七年级 · 变换几何
如图所示为叠放在一起的两张长方形卡片, 则图中相等的角是( ).

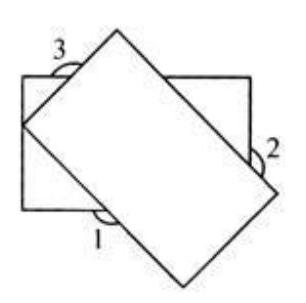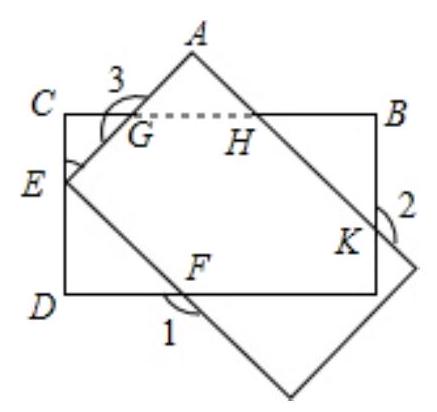
A. $\angle 1$ 与 $\angle 2$
B. $\angle 2$ 与 $\angle 3$
C. $\angle 1$ 与 $\angle 3$
D. $\angle 1, \angle 2$ 与 $\angle 3$

答案: B
解析: 【答案】 $B$

【解析】

【分析】

本题考查的是平行线的性质, 熟知长方形的两边互相平行,且四个角均为直角是解答此题的关键.

连接 $G H$, 根据直角三角形的性质可知 $\angle C G E=\angle D E F$, $\angle A G H=\angle B K H$, 再根据两角互补的性质即可得出结论.

【解答】

解: $\because$ 两张长方形卡片叠在一起,
$\therefore \angle C=\angle D=\angle A=\angle B=\angle A E F$,

$\because \angle C E G+\angle D E F=90^{\circ}, \angle C E G+\angle C G E=90^{\circ}$,

$\therefore \angle C G E=\angle D E F$,

$\because \angle 3+\angle C G E=180^{\circ}, \angle 1+\angle D F E=180^{\circ}$,

$\therefore \angle 1$ 与 $\angle 3$ 的大小无法判定;

$\because \angle A H G=\angle B H K, \angle A G H+\angle A H G=90^{\circ}, \angle B H K+\angle B K H=90^{\circ}$,

$\therefore \angle A G H=\angle B K H$,

$\because \angle 3+\angle A G H=180^{\circ}, \angle 2+\angle B K H=180^{\circ}$,

$\therefore \angle 2=\angle 3$.

故选 $B$.